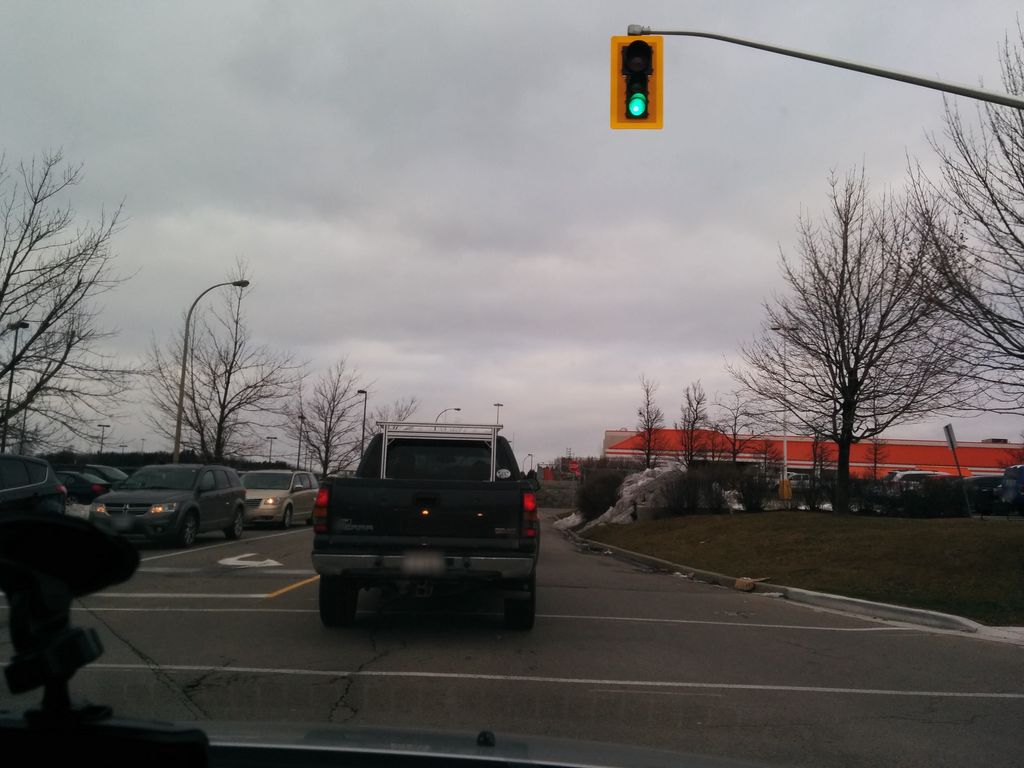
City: hamilton